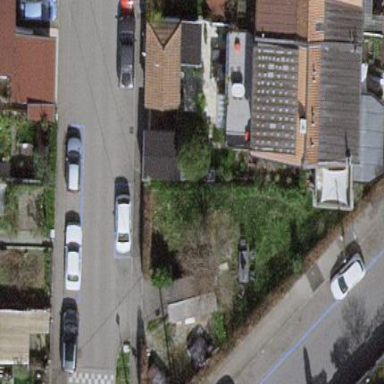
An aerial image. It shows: Garden enclosed by fence.